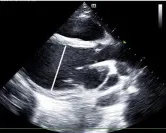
Results of physical examination, microbiological, imaging, and pathological analyses. (C) Ultrasonic cardiogram showing an enlarged left ventricle with a diastolic diameter of 59 mm on Day 2.
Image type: radiology (ultrasound)